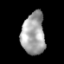
Tissue: lung
Cell type: Others
Senescence score: 0.2368
Nuclear area (px): 969
Mean DAPI intensity: 162.668